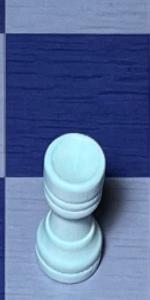
Label: Rook_White